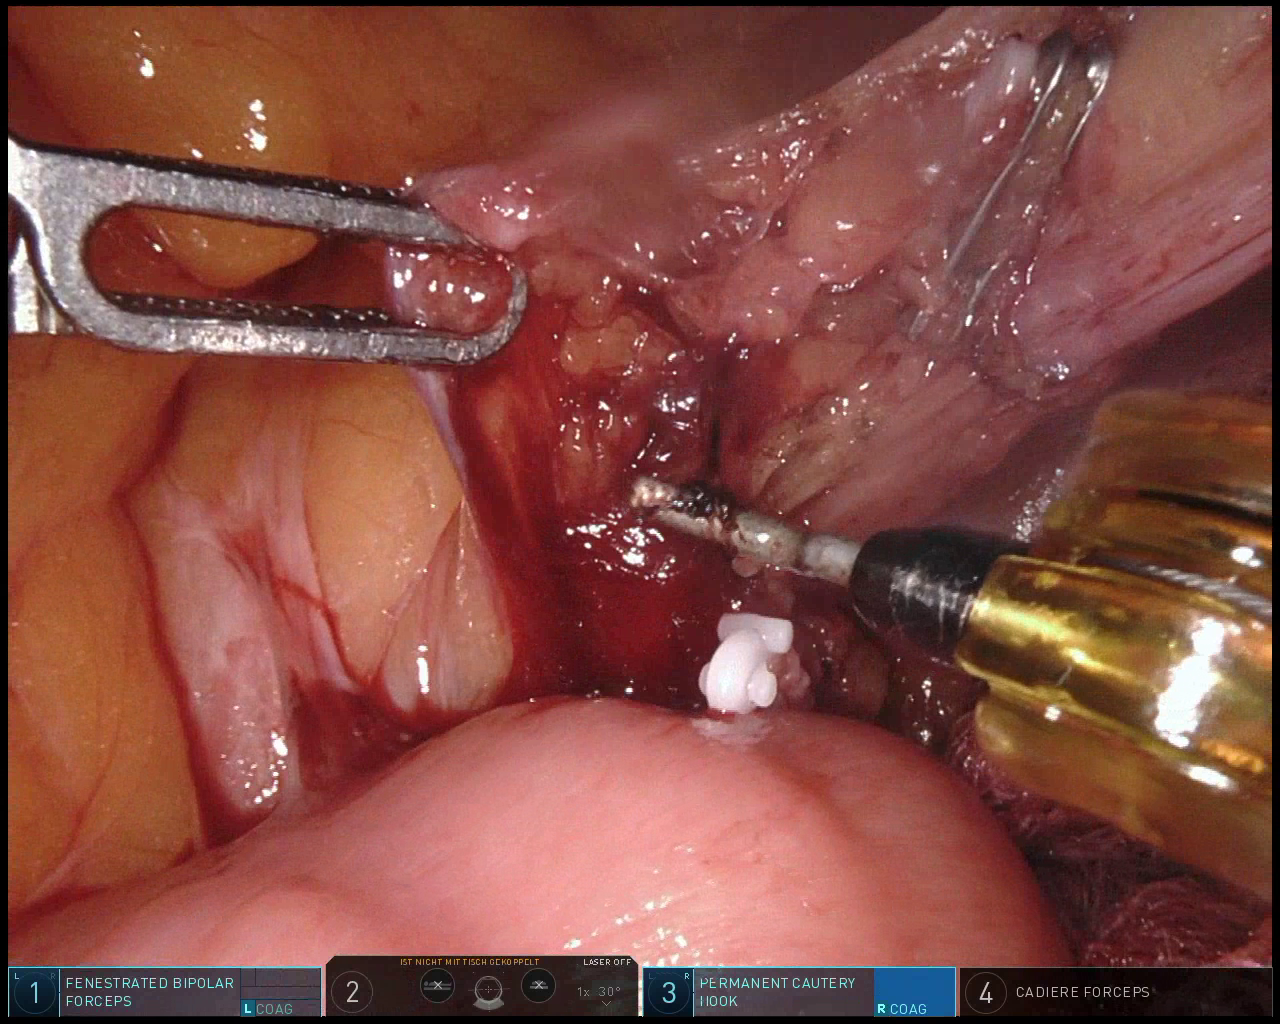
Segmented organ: small_intestine
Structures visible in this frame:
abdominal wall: no
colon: no
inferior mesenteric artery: no
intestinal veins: no
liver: no
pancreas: no
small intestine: yes
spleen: no
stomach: no
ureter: no
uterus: no
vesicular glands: no